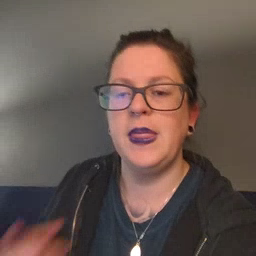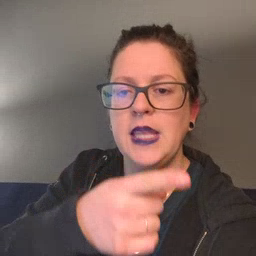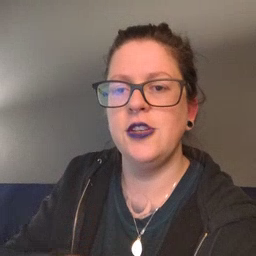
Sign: there